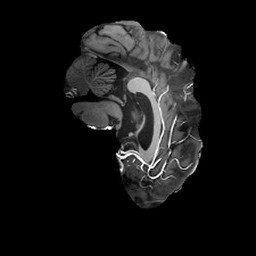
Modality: T1w
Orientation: sagittal
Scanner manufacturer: siemens
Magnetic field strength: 6.98 T
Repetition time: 3 s
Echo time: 0.00376 s